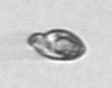
Label: Katodinium_or_Torodinium